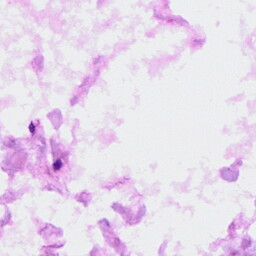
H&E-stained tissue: Ovarian